Aerial crown-view tile of a tropical tree (Barro Colorado Island, Panama), acquired 20240611:
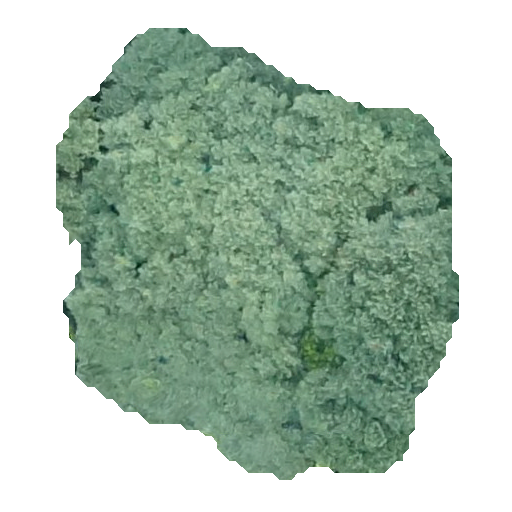
Species: Jacaranda copaia
GBIF accepted scientific name: Jacaranda copaia
Crown area: 214.553 m²